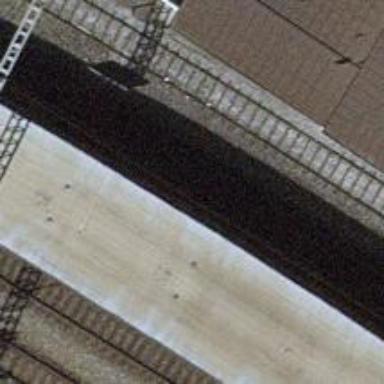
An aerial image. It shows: Platform edge at railway station.